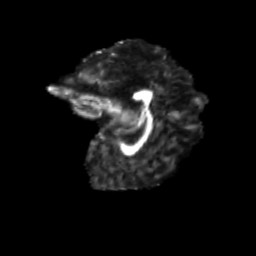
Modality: FA
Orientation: sagittal
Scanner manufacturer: siemens
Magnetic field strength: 3 T
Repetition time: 9.2 s
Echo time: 0.084 s